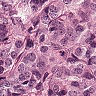
Metastatic tissue present: yes